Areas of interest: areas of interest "Yianda Driving School (Gaoxin Headquarters)"
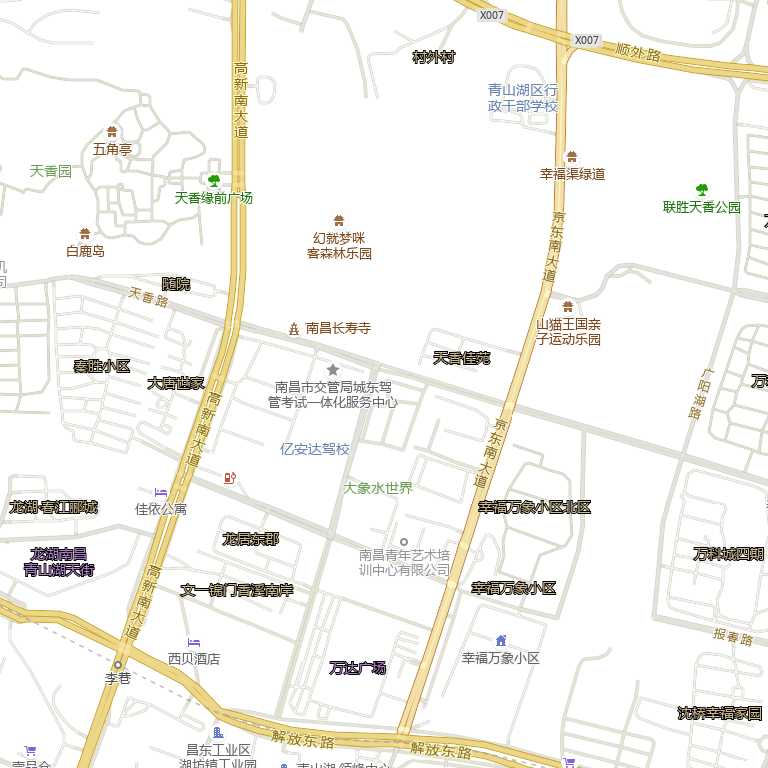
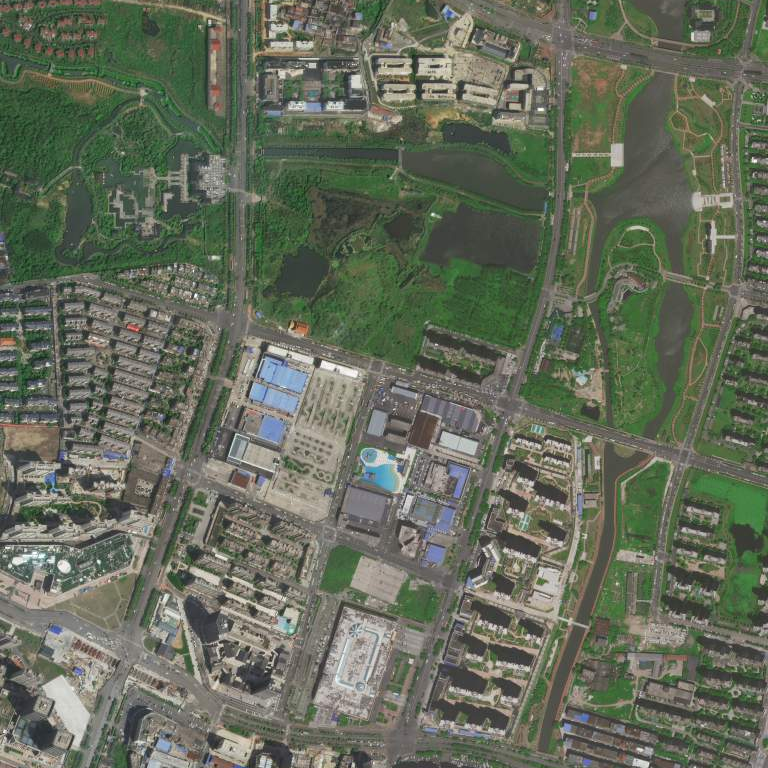